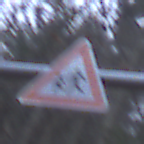
Verkehrszeichen: KinderRechts
Umgebung: Outdoor, Nature
Tageszeit: MorningAfternoon
Wetter: Overcast
Licht: Natural
Jahreszeit: Winter
Kontrast: LowContrast